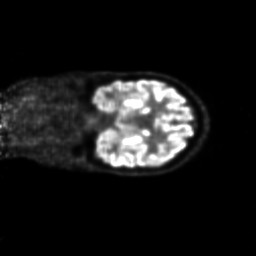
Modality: PET
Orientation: coronal
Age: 36
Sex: female
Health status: ill